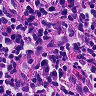
Metastatic tissue present: no